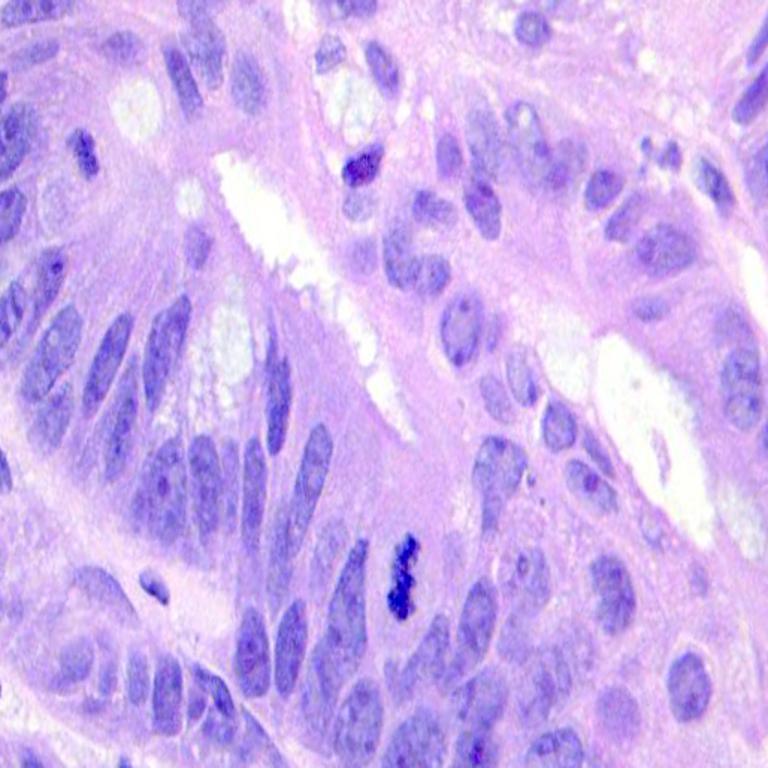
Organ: colon
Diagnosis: adenocarcinomas